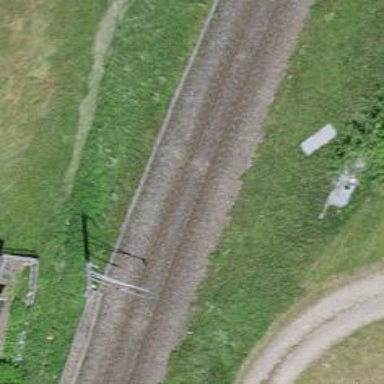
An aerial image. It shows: Single-track electrified railway with contact line.